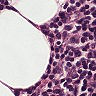
Metastatic tissue present: no